Interaction volume radius: 5 \u00c5
Interaction volume height: 40 \u00c5
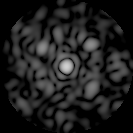
Disorder parameter: 0.705